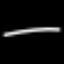
Label: line